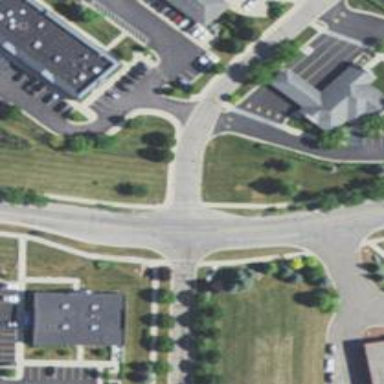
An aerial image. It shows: Crossing on footway.